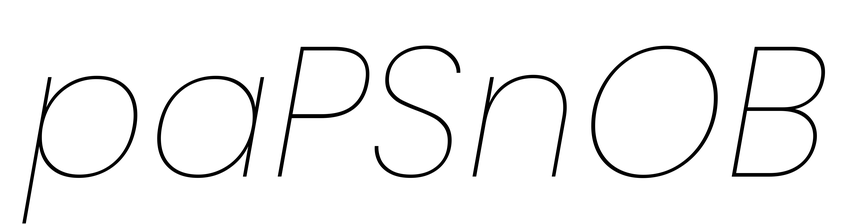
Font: Poppins-ThinItalic